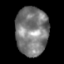
Tissue: skin
Cell type: Epithelial cells
Senescence score: 0.1971
Nuclear area (px): 1536
Mean DAPI intensity: 123.406